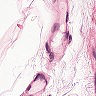
Metastatic tissue present: no